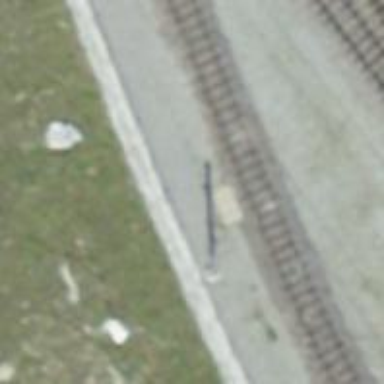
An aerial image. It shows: Narrow-gauge railway yard with electrified contact lines.